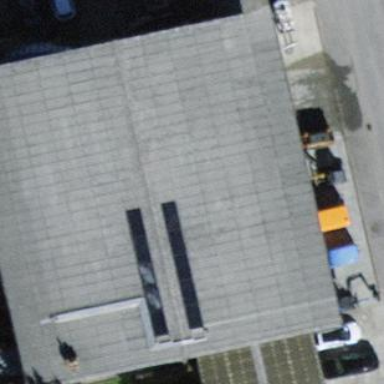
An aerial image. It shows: Commercial building.